Question: I am trying to connect my e-commerce project backend to swagger2. I have installed all the dependencies, yet I still cannot do it.
This is the dependency declared in my pom.xml file:
'''
<dependency>
<groupId>io.springfox</groupId>
<artifactId>springfox-swagger2</artifactId>
<version>2.9.2</version>
</dependency>
<dependency>
<groupId>io.springfox</groupId>
<artifactId>springfox-swagger-ui</artifactId>
<version>2.9.2</version>
</dependency>
<dependency>
<groupId>org.springframework.boot</groupId>
<artifactId>spring-boot-starter-data-mongodb</artifactId>
</dependency>
<dependency>
<groupId>org.springframework.boot</groupId>
<artifactId>spring-boot-starter-web</artifactId>
</dependency>
'''
This is one of my user controller files:
'''
@RestController
@RequestMapping("/api")
@CrossOrigin
public class UserController {
@Autowired
private UserRepository userRepository;
@GetMapping("/")
public List<User> GetUsers() {
return userRepository.findAll();
}
@GetMapping("/{id}")
public User GetUser(@PathVariable String id) {
return userRepository.findById(id).orElse(null);
}
@PostMapping("/")
public User postMethodName(@RequestBody User user) {
return userRepository.save(user);
}
@PutMapping("/")
public User PutMapping(@RequestBody User newUser) {
User oldUser = userRepository.findById(newUser.getId()).orElse(null);
oldUser.setName(newUser.getName());
oldUser.setEmail(newUser.getEmail());
oldUser.setPassword(newUser.getPassword());
userRepository.save(oldUser);
return oldUser;
}
@DeleteMapping("/{id}")
public String DeleteUser(@PathVariable String id) {
userRepository.deleteById(id);
return id;
}
}
'''
This is the code of my main application:
'''
package com.omazon.ecommerce;
import org.springframework.boot.SpringApplication;
import org.springframework.boot.autoconfigure.SpringBootApplication;
import springfox.documentation.swagger2.annotations.EnableSwagger2;
@SpringBootApplication
@EnableSwagger2
public class ECommerceApplication {
public static void main(String[] args) {
SpringApplication.run(ECommerceApplication.class, args);
}
}
'''
Lastly, this is what I declared in the 'application.properties' file:
'''
spring.data.mongodb.uri=mongodb://localhost:27017/e-commerce
'''
This is the picture of the error I got:

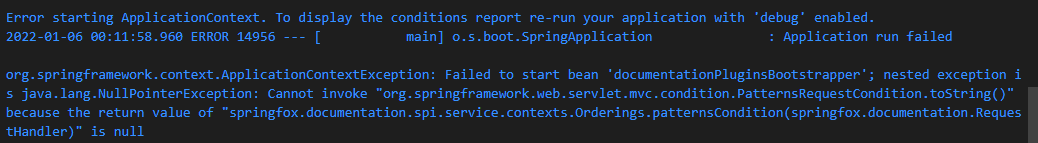
Answer: Swagger2's usage seems to require (or at least often includes) the concept of a 'Docket' api via an instantiation such as 'new Docket()' or 'new Docket(DocumentationType.SWAGGER_2)'. I don't see that in your code snippets, so wonder if that may be one issue.
Per the swagger docs, 'Docket' is Springfox's .
Specifically, <URL> section regarding configuration may be helpful. Note the 'Docket' instantiation:
'''
...
@Bean //Don't forget the @Bean annotation
public Docket customImplementation(){
return new Docket()
.apiInfo(apiInfo());
//... more options available
...
'''
There's also a more complete example in those same docs <URL>.
For reference, there's another usage example in <URL> tutorial.